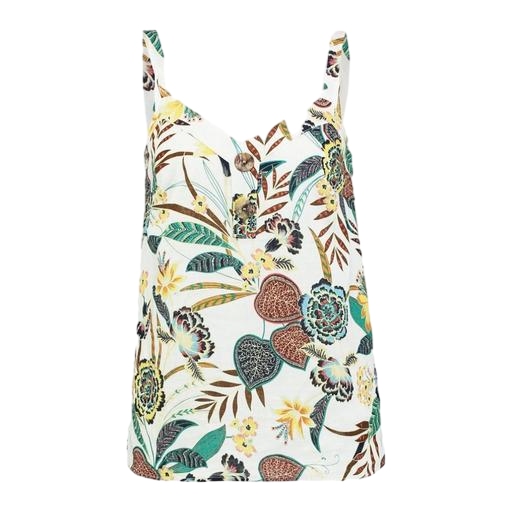
floral print tank top, patterned tank top, white printed tank top, white background